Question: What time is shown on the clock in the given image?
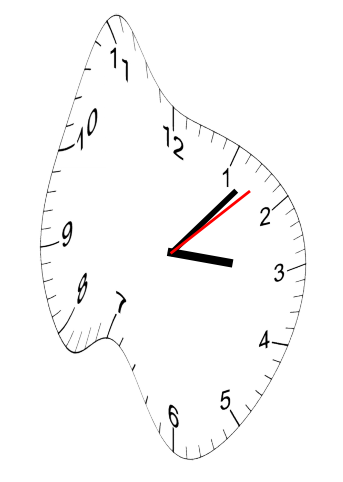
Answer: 03:07:08